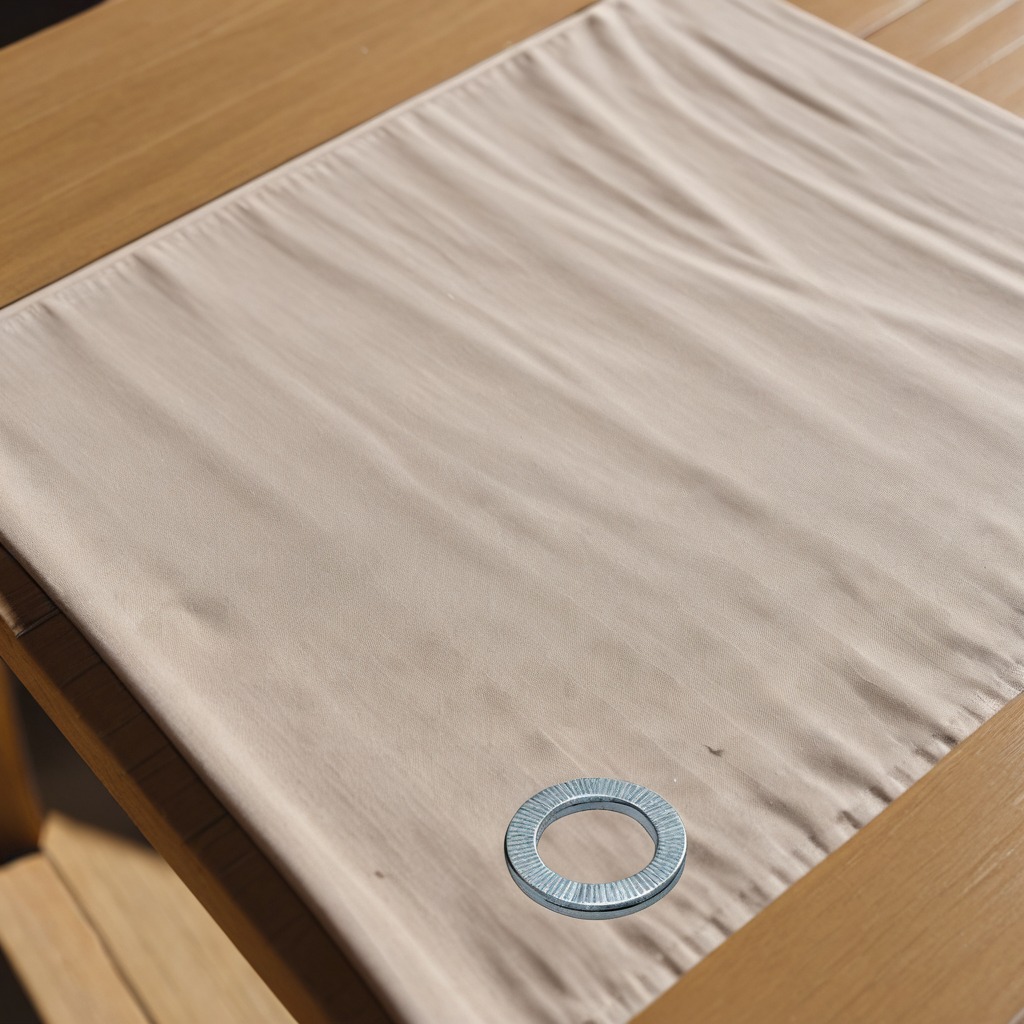
A flat metal washer lying on a clean wooden table in an outdoor workshop during daytime bright natural light soft shadows worn but beneath the cloth